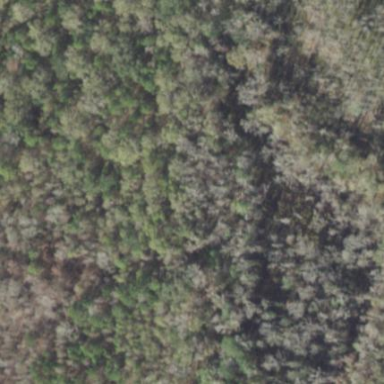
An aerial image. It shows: Mixed leaf woodland.